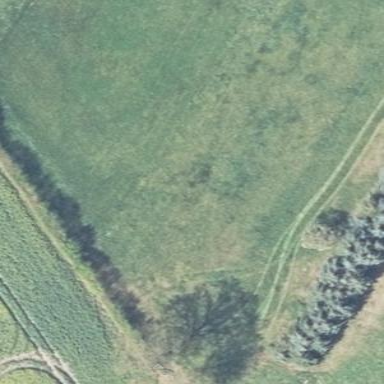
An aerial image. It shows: Beautiful meadow.